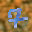
Label: 7